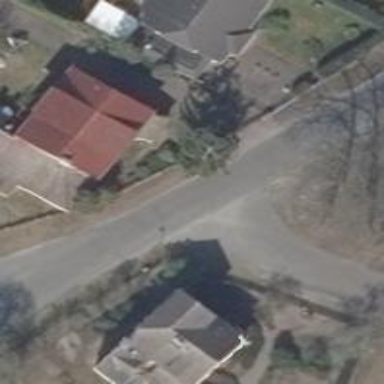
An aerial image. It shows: Residential road without sidewalk.